Question: How to recreate list like in new project window in visual studio with icon and text using windows forms?
Like this:

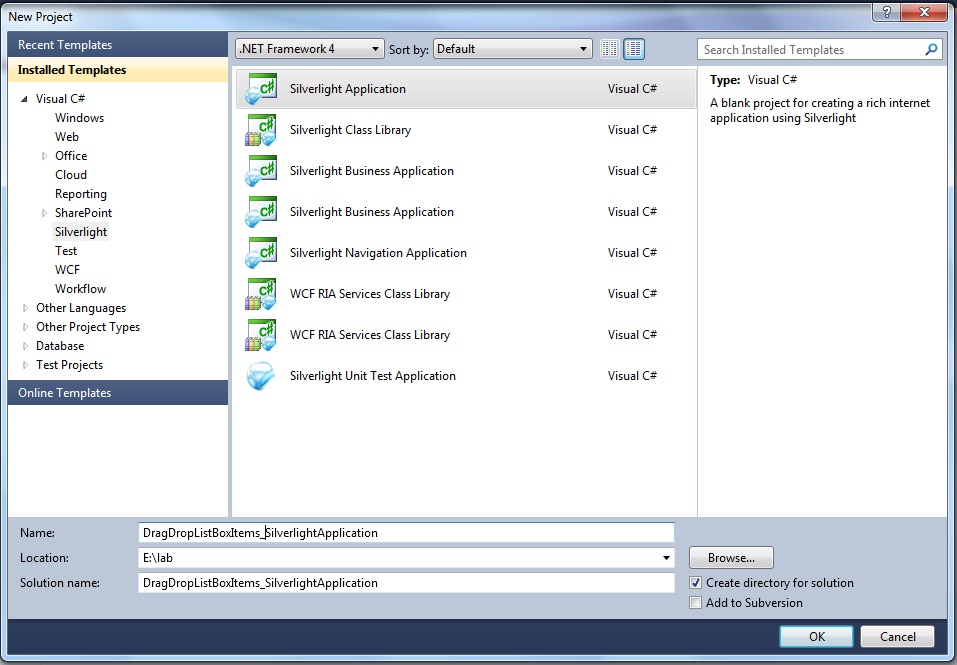
Answer: If you are using then it's quite easy because it provide great support for customization of it's controls
For more information and a good example <URL>.
If you are using then it's quite tricky because you will have to create a new custom control for that to suite your needs, Your control could inherit from any list control and can represent a UI that you need using paint and/or dynamic control generation.
To see a good example of custom controls <URL>